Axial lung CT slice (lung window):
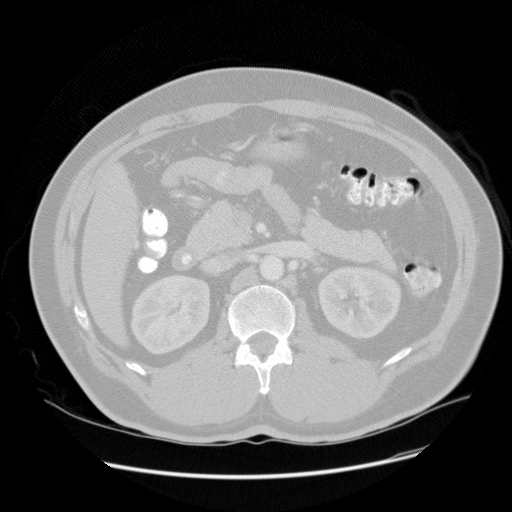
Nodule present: no